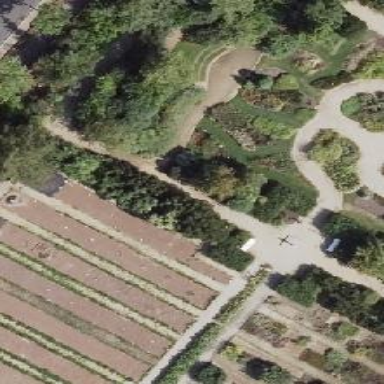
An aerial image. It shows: Flowerbed that is used for landscaping or gardening purposes.